Interaction volume radius: 10 \u00c5
Interaction volume height: 25 \u00c5
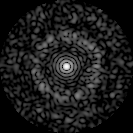
Disorder parameter: 0.8393